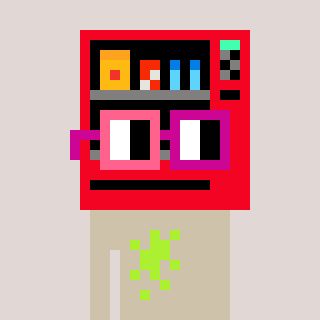
a pixel art character with square pink and red glasses, a vending machine-shaped head and a bege-colored body on a warm background